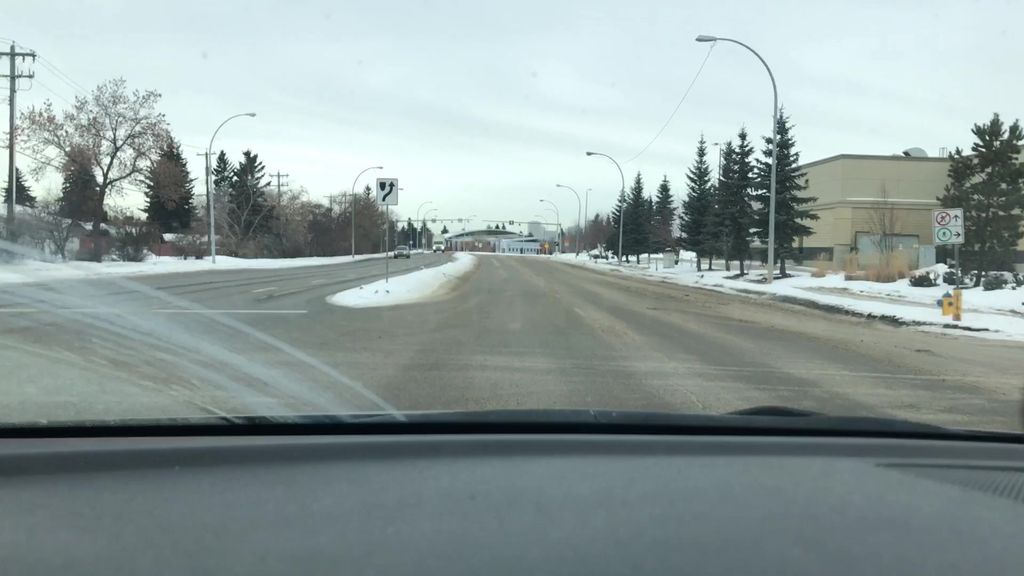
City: edmonton